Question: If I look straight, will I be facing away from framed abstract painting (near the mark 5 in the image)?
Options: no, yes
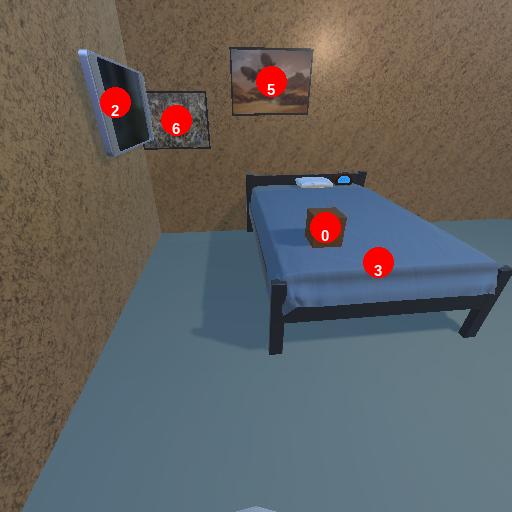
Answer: no